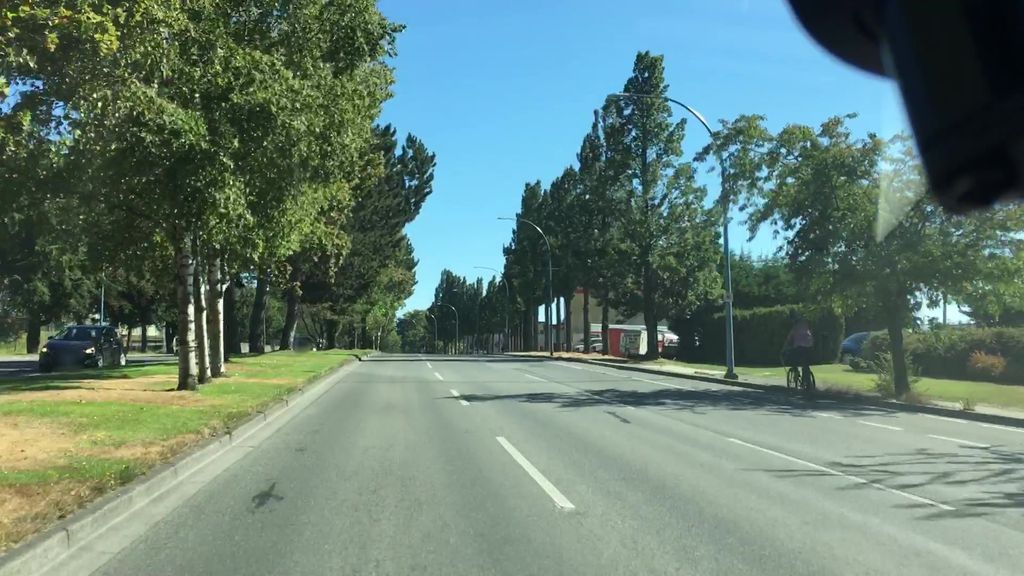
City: victoria